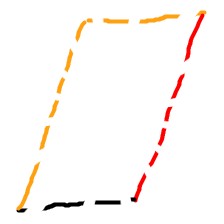
Shape: parallelogram